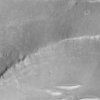
Label: not_dusty